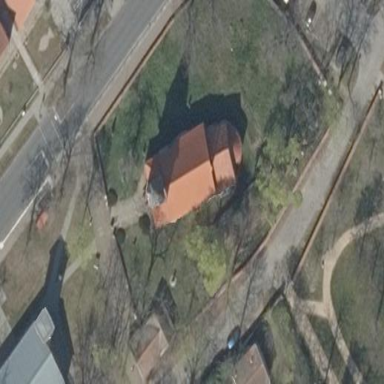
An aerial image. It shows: House that is also place of worship.